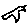
Label: bird